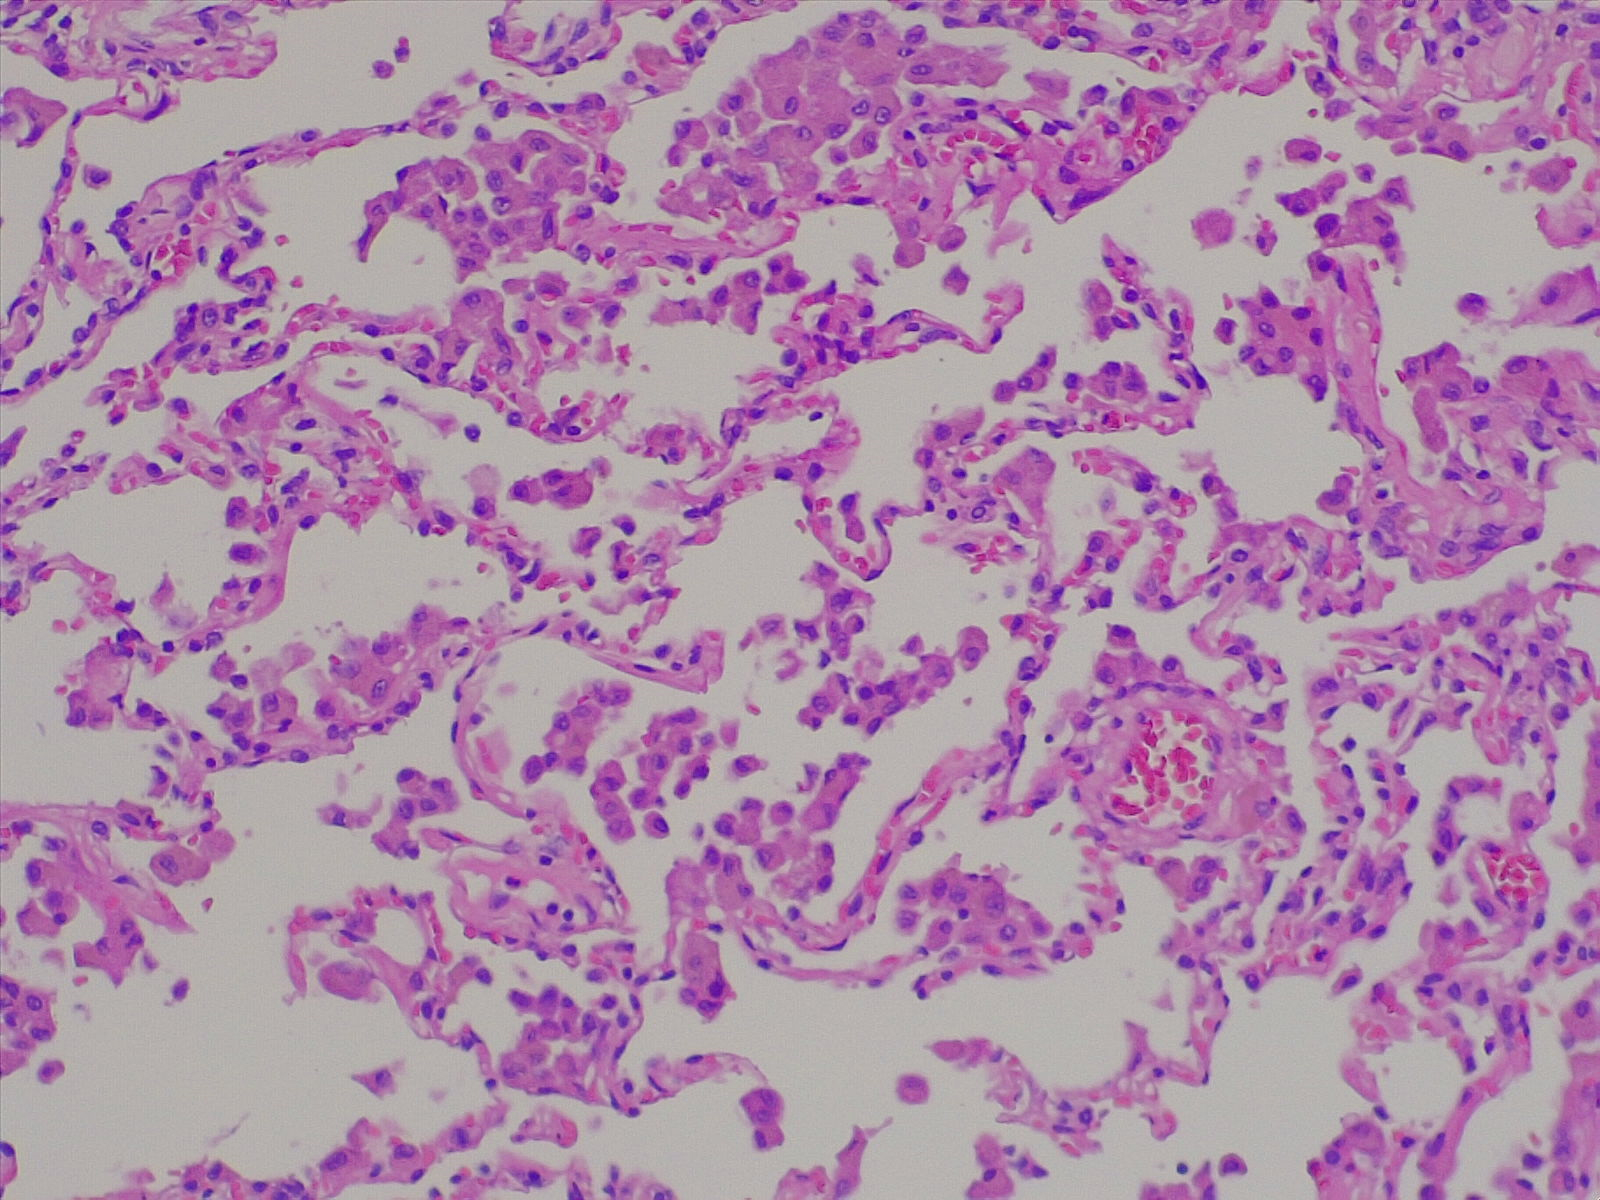
Label: normal lung tissue